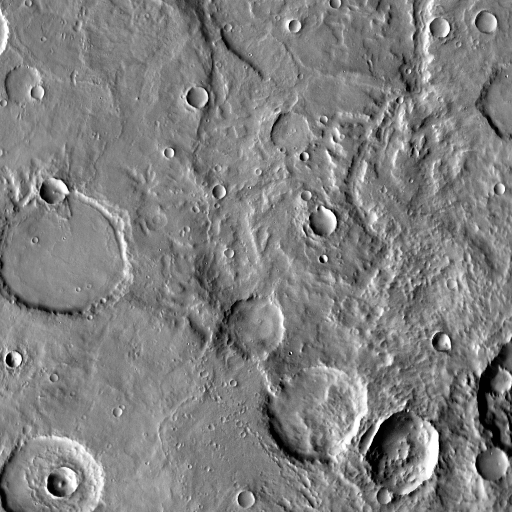
Crater classes present: Background, Other, Layered, Buried, Secondary